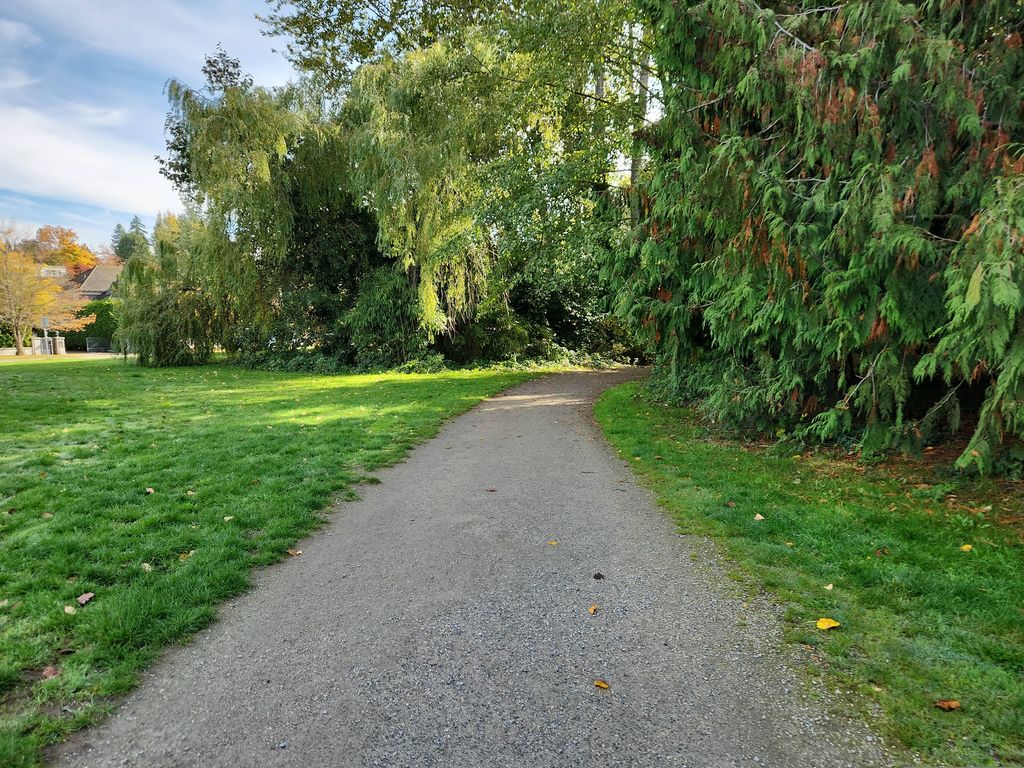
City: vancouver